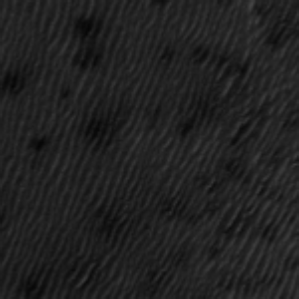
Label: frost